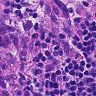
Metastatic tissue present: no